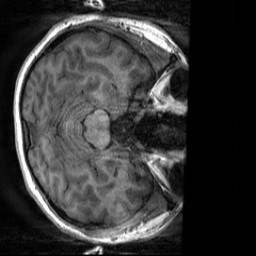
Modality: T1w
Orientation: axial
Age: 21
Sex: female
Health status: healthy
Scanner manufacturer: siemens
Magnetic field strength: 3 T
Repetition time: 2 s
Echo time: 0.00232 s